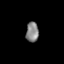
Tissue: prostate
Cell type: Myeloid cells
Senescence score: 0.8006
Nuclear area (px): 246
Mean DAPI intensity: 132.931